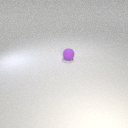
small purple rubber sphere